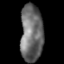
Tissue: lung
Cell type: Myeloid cells
Senescence score: 0.2296
Nuclear area (px): 1253
Mean DAPI intensity: 108.03